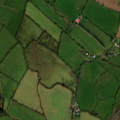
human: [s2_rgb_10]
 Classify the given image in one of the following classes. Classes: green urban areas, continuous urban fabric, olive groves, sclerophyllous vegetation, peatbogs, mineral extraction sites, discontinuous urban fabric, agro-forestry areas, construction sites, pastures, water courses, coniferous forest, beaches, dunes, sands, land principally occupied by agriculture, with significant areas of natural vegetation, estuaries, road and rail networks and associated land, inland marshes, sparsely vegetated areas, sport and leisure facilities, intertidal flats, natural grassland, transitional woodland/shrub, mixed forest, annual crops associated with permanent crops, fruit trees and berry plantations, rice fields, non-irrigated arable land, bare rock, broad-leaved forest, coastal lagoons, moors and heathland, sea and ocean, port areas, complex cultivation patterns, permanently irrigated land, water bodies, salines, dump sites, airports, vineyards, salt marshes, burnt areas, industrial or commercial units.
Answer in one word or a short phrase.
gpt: non-irrigated arable land, pastures